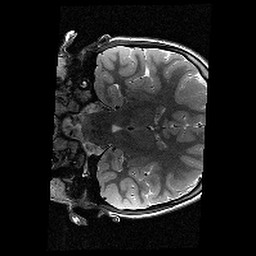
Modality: T2w
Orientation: coronal
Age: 11
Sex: female
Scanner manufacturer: siemens
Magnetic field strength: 3 T
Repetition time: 9.23 s
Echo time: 0.067 s